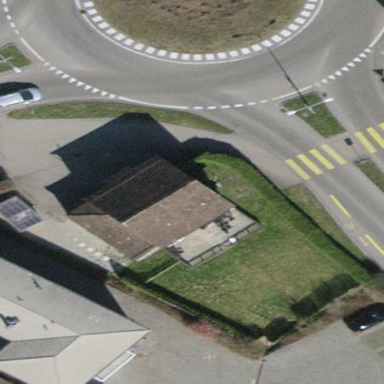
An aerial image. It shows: Detached building.